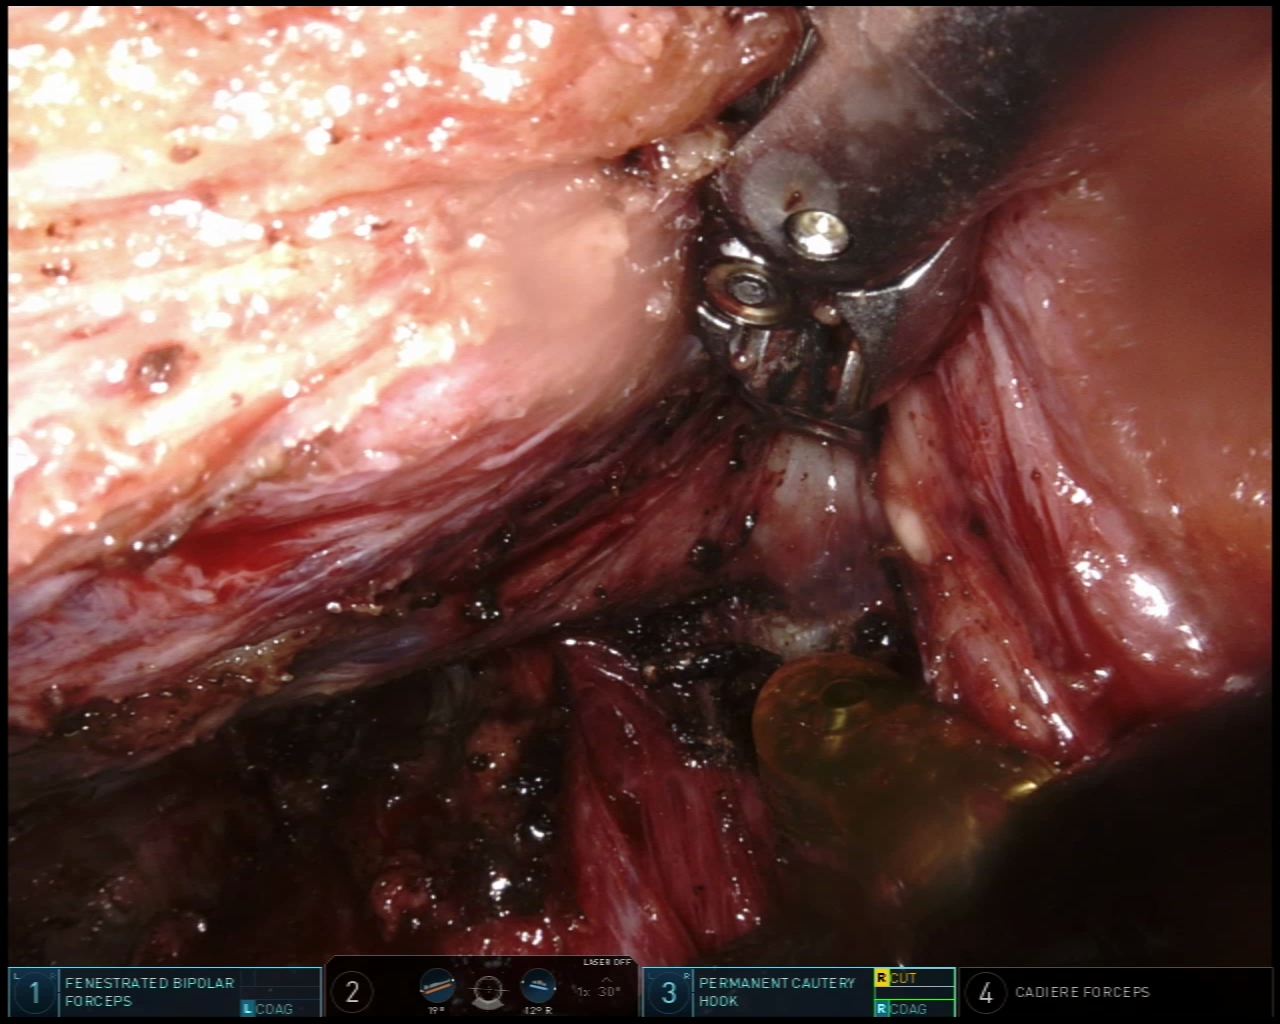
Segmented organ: vesicular_glands
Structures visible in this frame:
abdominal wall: no
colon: no
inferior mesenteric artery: no
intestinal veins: no
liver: no
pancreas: no
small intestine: no
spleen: no
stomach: no
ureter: no
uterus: no
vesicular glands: yes